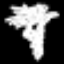
Label: palm tree